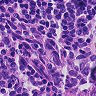
Metastatic tissue present: no